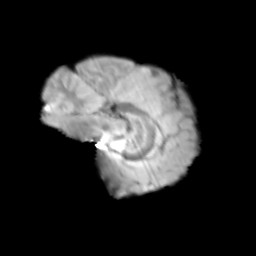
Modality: T2w
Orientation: sagittal
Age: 11
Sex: female
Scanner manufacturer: siemens
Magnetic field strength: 3 T
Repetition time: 3.8 s
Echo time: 0.07 s